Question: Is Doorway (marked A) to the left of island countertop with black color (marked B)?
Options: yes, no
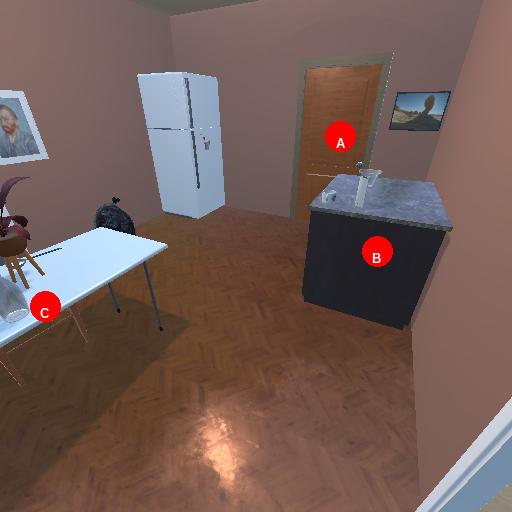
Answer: yes